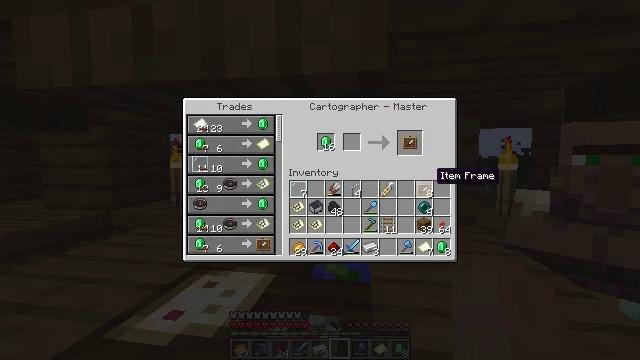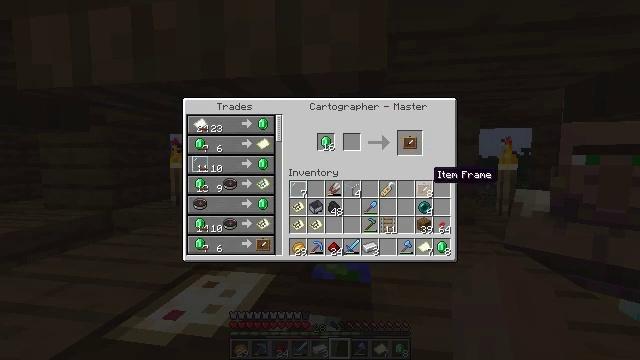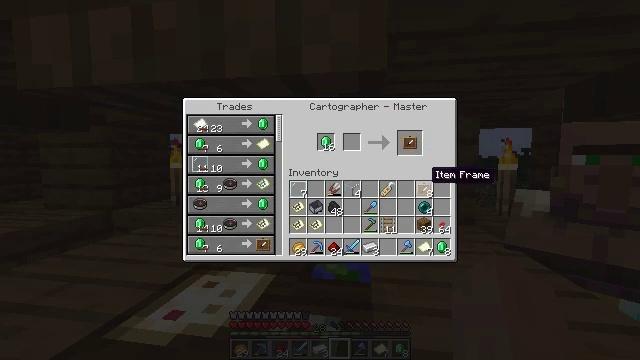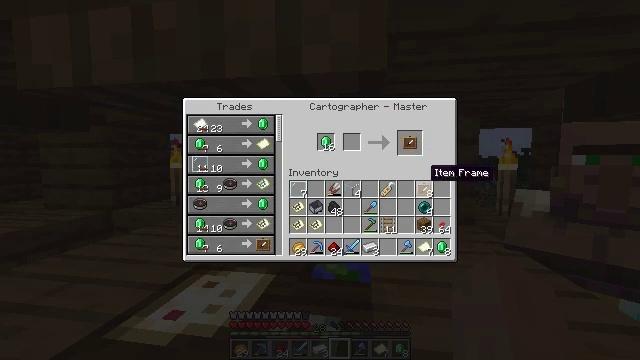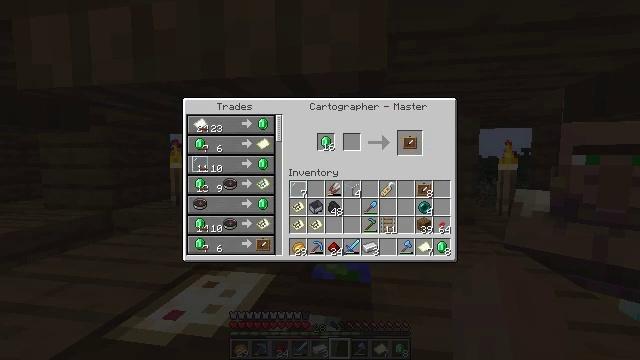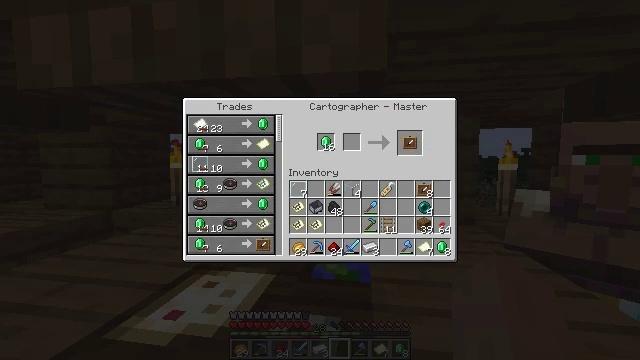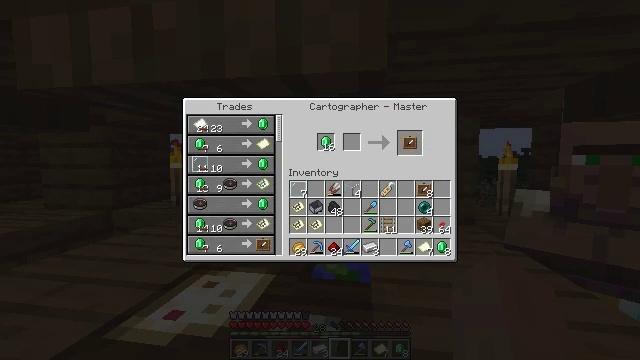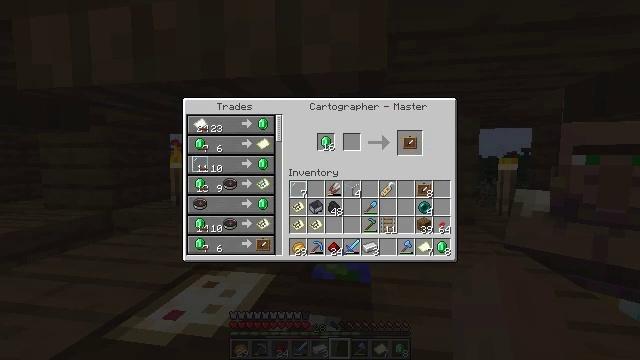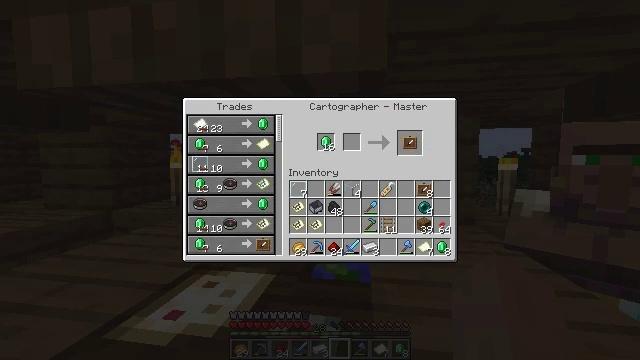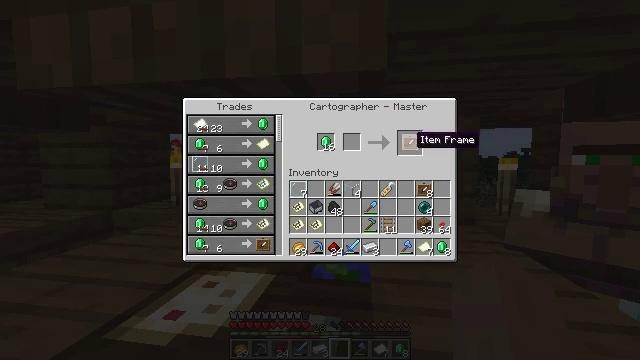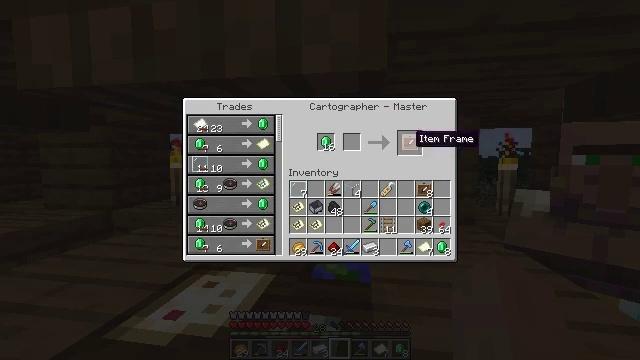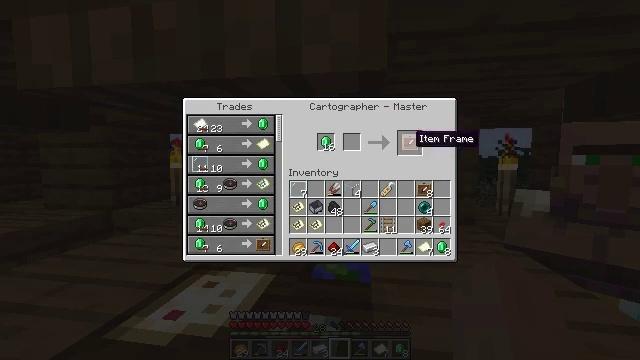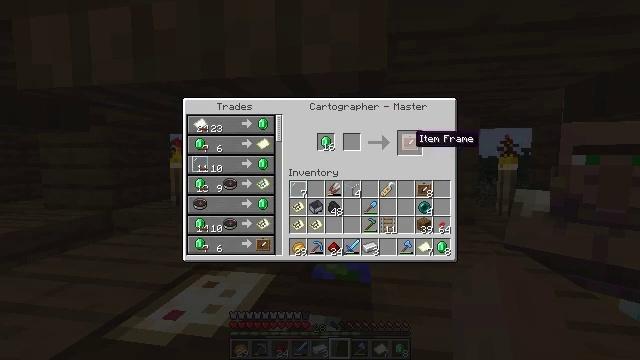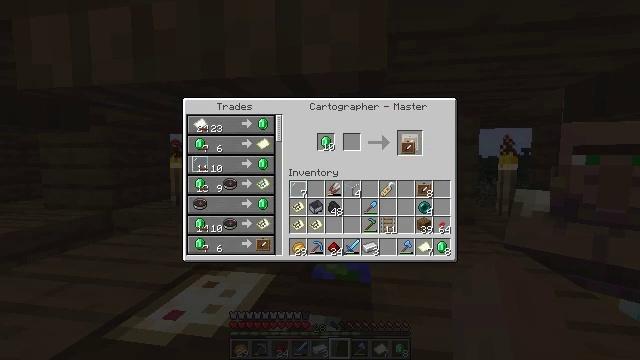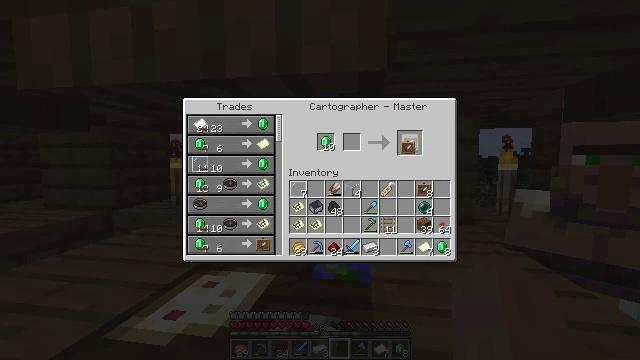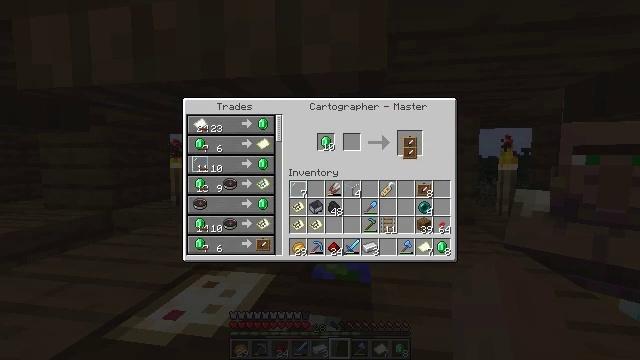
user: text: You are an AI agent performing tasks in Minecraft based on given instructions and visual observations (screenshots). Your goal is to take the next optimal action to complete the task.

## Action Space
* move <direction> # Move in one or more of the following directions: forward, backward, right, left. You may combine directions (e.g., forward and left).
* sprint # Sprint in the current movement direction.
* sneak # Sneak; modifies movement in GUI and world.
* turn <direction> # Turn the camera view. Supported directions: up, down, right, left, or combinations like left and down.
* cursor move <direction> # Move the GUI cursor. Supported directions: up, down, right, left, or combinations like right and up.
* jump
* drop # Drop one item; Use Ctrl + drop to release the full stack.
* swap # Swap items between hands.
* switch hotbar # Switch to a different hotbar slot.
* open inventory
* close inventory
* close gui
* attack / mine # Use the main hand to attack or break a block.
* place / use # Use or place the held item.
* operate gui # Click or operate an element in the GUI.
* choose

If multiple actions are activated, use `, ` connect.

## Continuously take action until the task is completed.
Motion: motion action
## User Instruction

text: Put leather in the center and surround it with sticks to craft an item frame.
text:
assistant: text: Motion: no_op
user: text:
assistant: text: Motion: no_op
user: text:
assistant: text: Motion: no_op
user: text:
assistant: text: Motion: no_op
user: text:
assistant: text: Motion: cursor move up
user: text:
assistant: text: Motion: cursor move up
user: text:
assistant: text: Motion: no_op
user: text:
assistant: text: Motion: no_op
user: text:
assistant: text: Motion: no_op
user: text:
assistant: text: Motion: no_op
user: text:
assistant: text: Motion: no_op
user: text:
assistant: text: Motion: no_op
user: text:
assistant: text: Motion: operate gui
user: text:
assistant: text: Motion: operate gui
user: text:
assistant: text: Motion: no_op
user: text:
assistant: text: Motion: cursor move right and down
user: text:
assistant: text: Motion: cursor move down
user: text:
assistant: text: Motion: no_op
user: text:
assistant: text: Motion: no_op
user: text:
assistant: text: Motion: no_op
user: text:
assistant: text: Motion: no_op
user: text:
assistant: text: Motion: no_op
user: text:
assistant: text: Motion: no_op
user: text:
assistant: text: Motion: no_op
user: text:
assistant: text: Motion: no_op
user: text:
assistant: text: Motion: no_op
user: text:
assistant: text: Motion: no_op
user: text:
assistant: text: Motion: no_op
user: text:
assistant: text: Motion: operate gui
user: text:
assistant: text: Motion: operate gui